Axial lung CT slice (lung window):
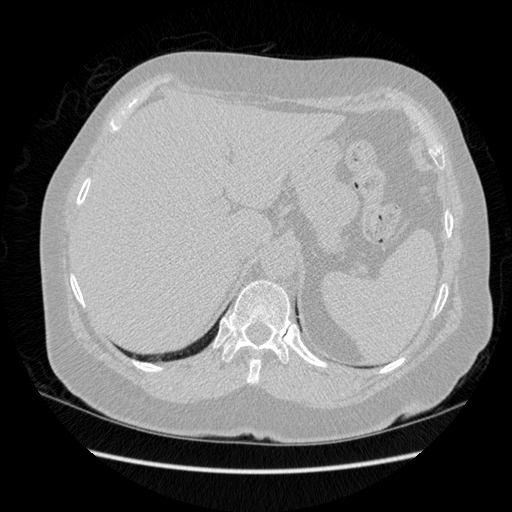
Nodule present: no